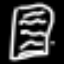
Label: angel